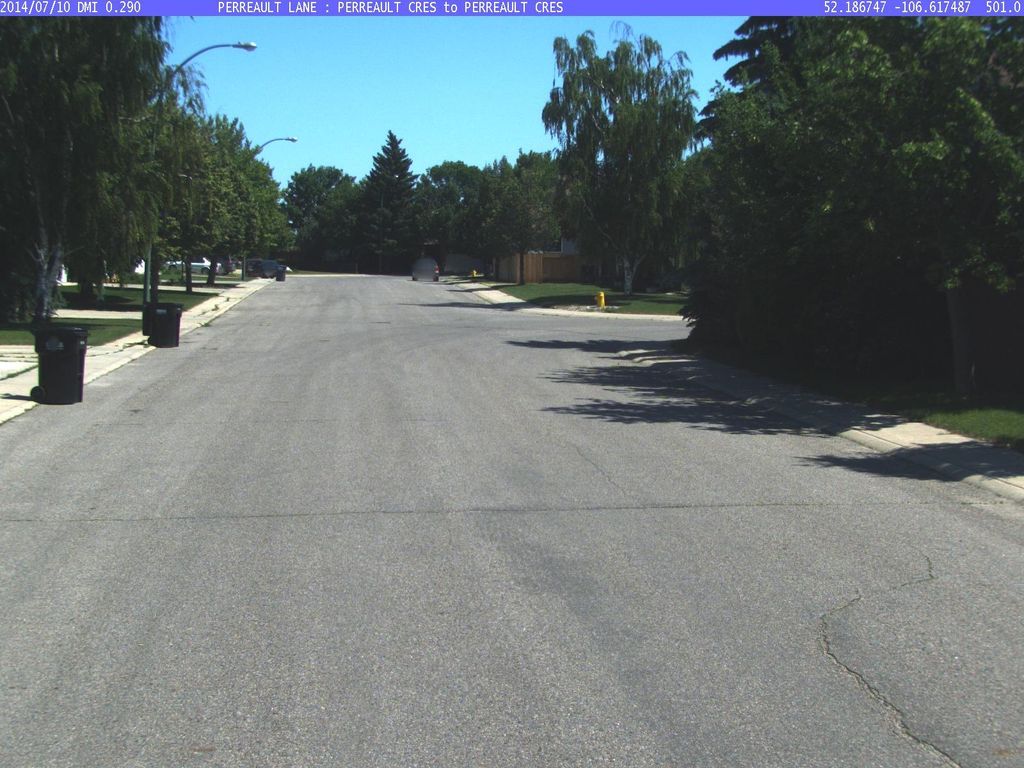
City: saskatoon